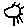
Label: sun